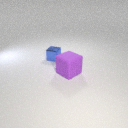
small blue metal cube behind large purple rubber cube